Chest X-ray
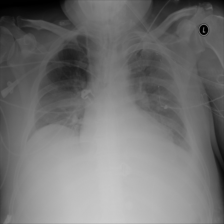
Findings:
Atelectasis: negative
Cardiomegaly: negative
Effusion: negative
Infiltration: negative
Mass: negative
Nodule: negative
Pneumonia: negative
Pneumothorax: negative
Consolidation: negative
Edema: negative
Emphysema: negative
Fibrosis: negative
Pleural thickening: negative
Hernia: negative